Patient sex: M
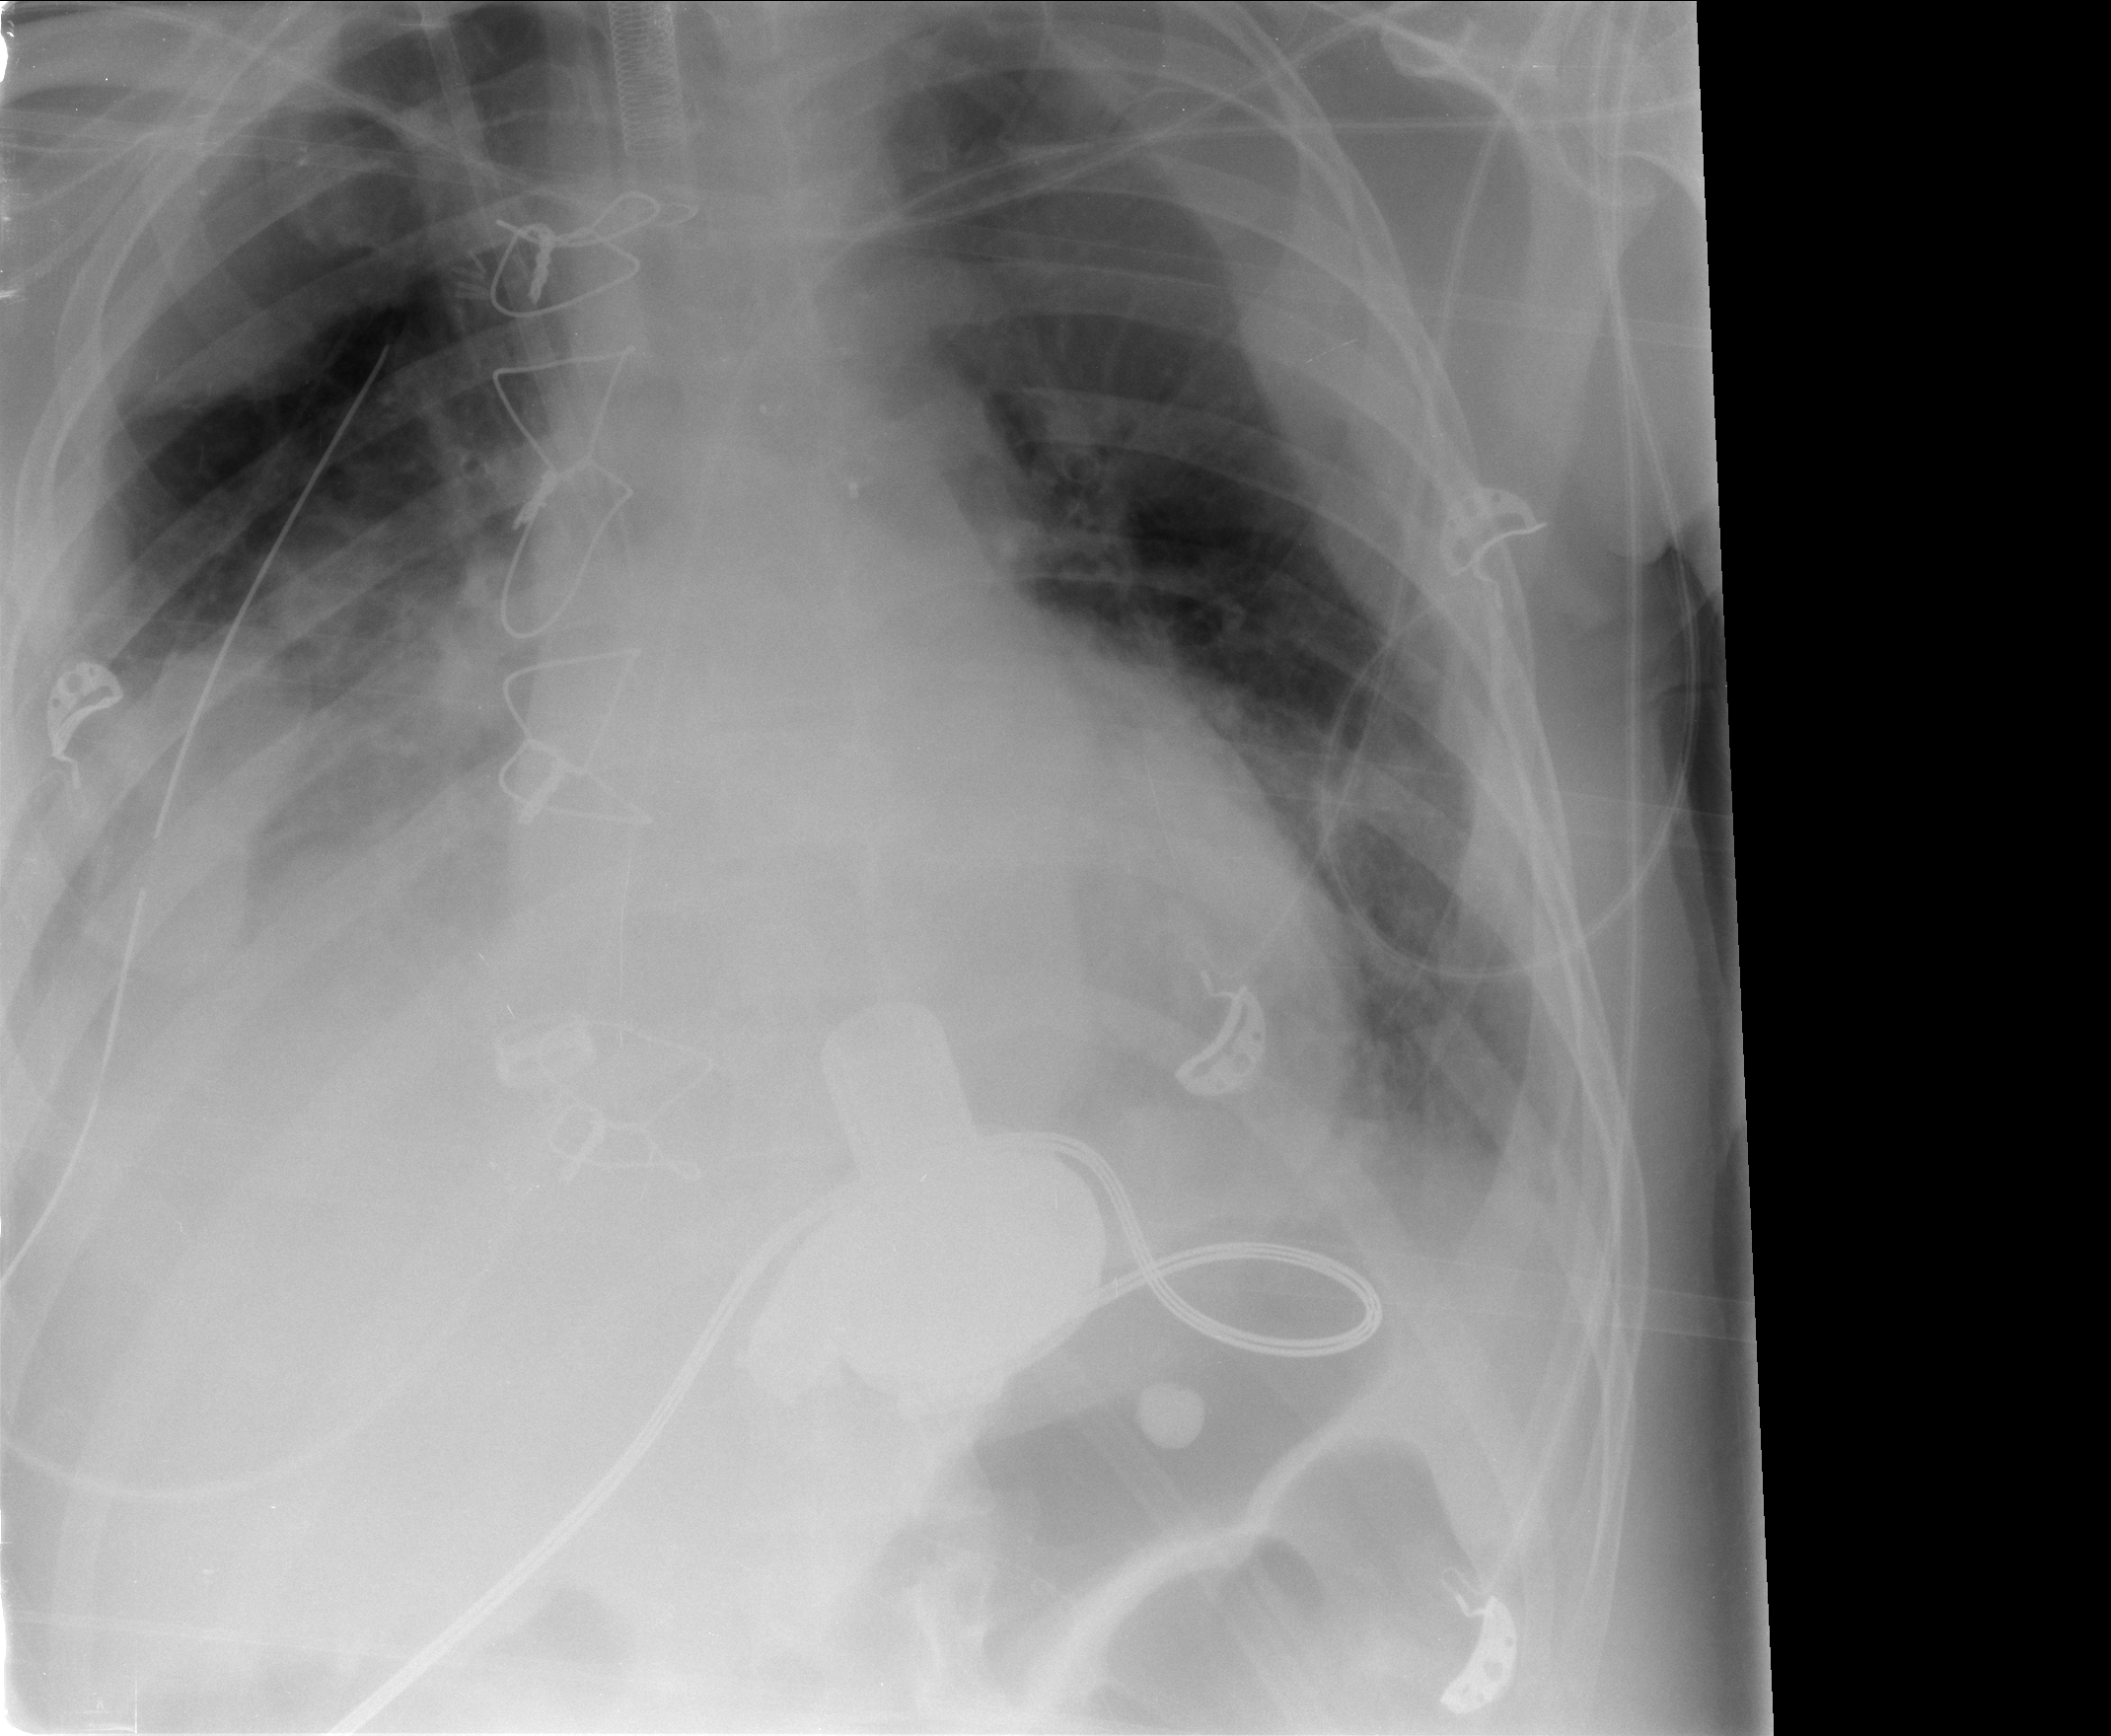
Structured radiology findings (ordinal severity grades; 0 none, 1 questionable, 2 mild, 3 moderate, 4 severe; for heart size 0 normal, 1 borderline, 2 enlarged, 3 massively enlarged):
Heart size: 1
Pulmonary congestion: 2
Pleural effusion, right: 3
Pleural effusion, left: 2
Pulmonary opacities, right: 2
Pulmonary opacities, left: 0
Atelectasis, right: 3
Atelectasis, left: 2